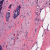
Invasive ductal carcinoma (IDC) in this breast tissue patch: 1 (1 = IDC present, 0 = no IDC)